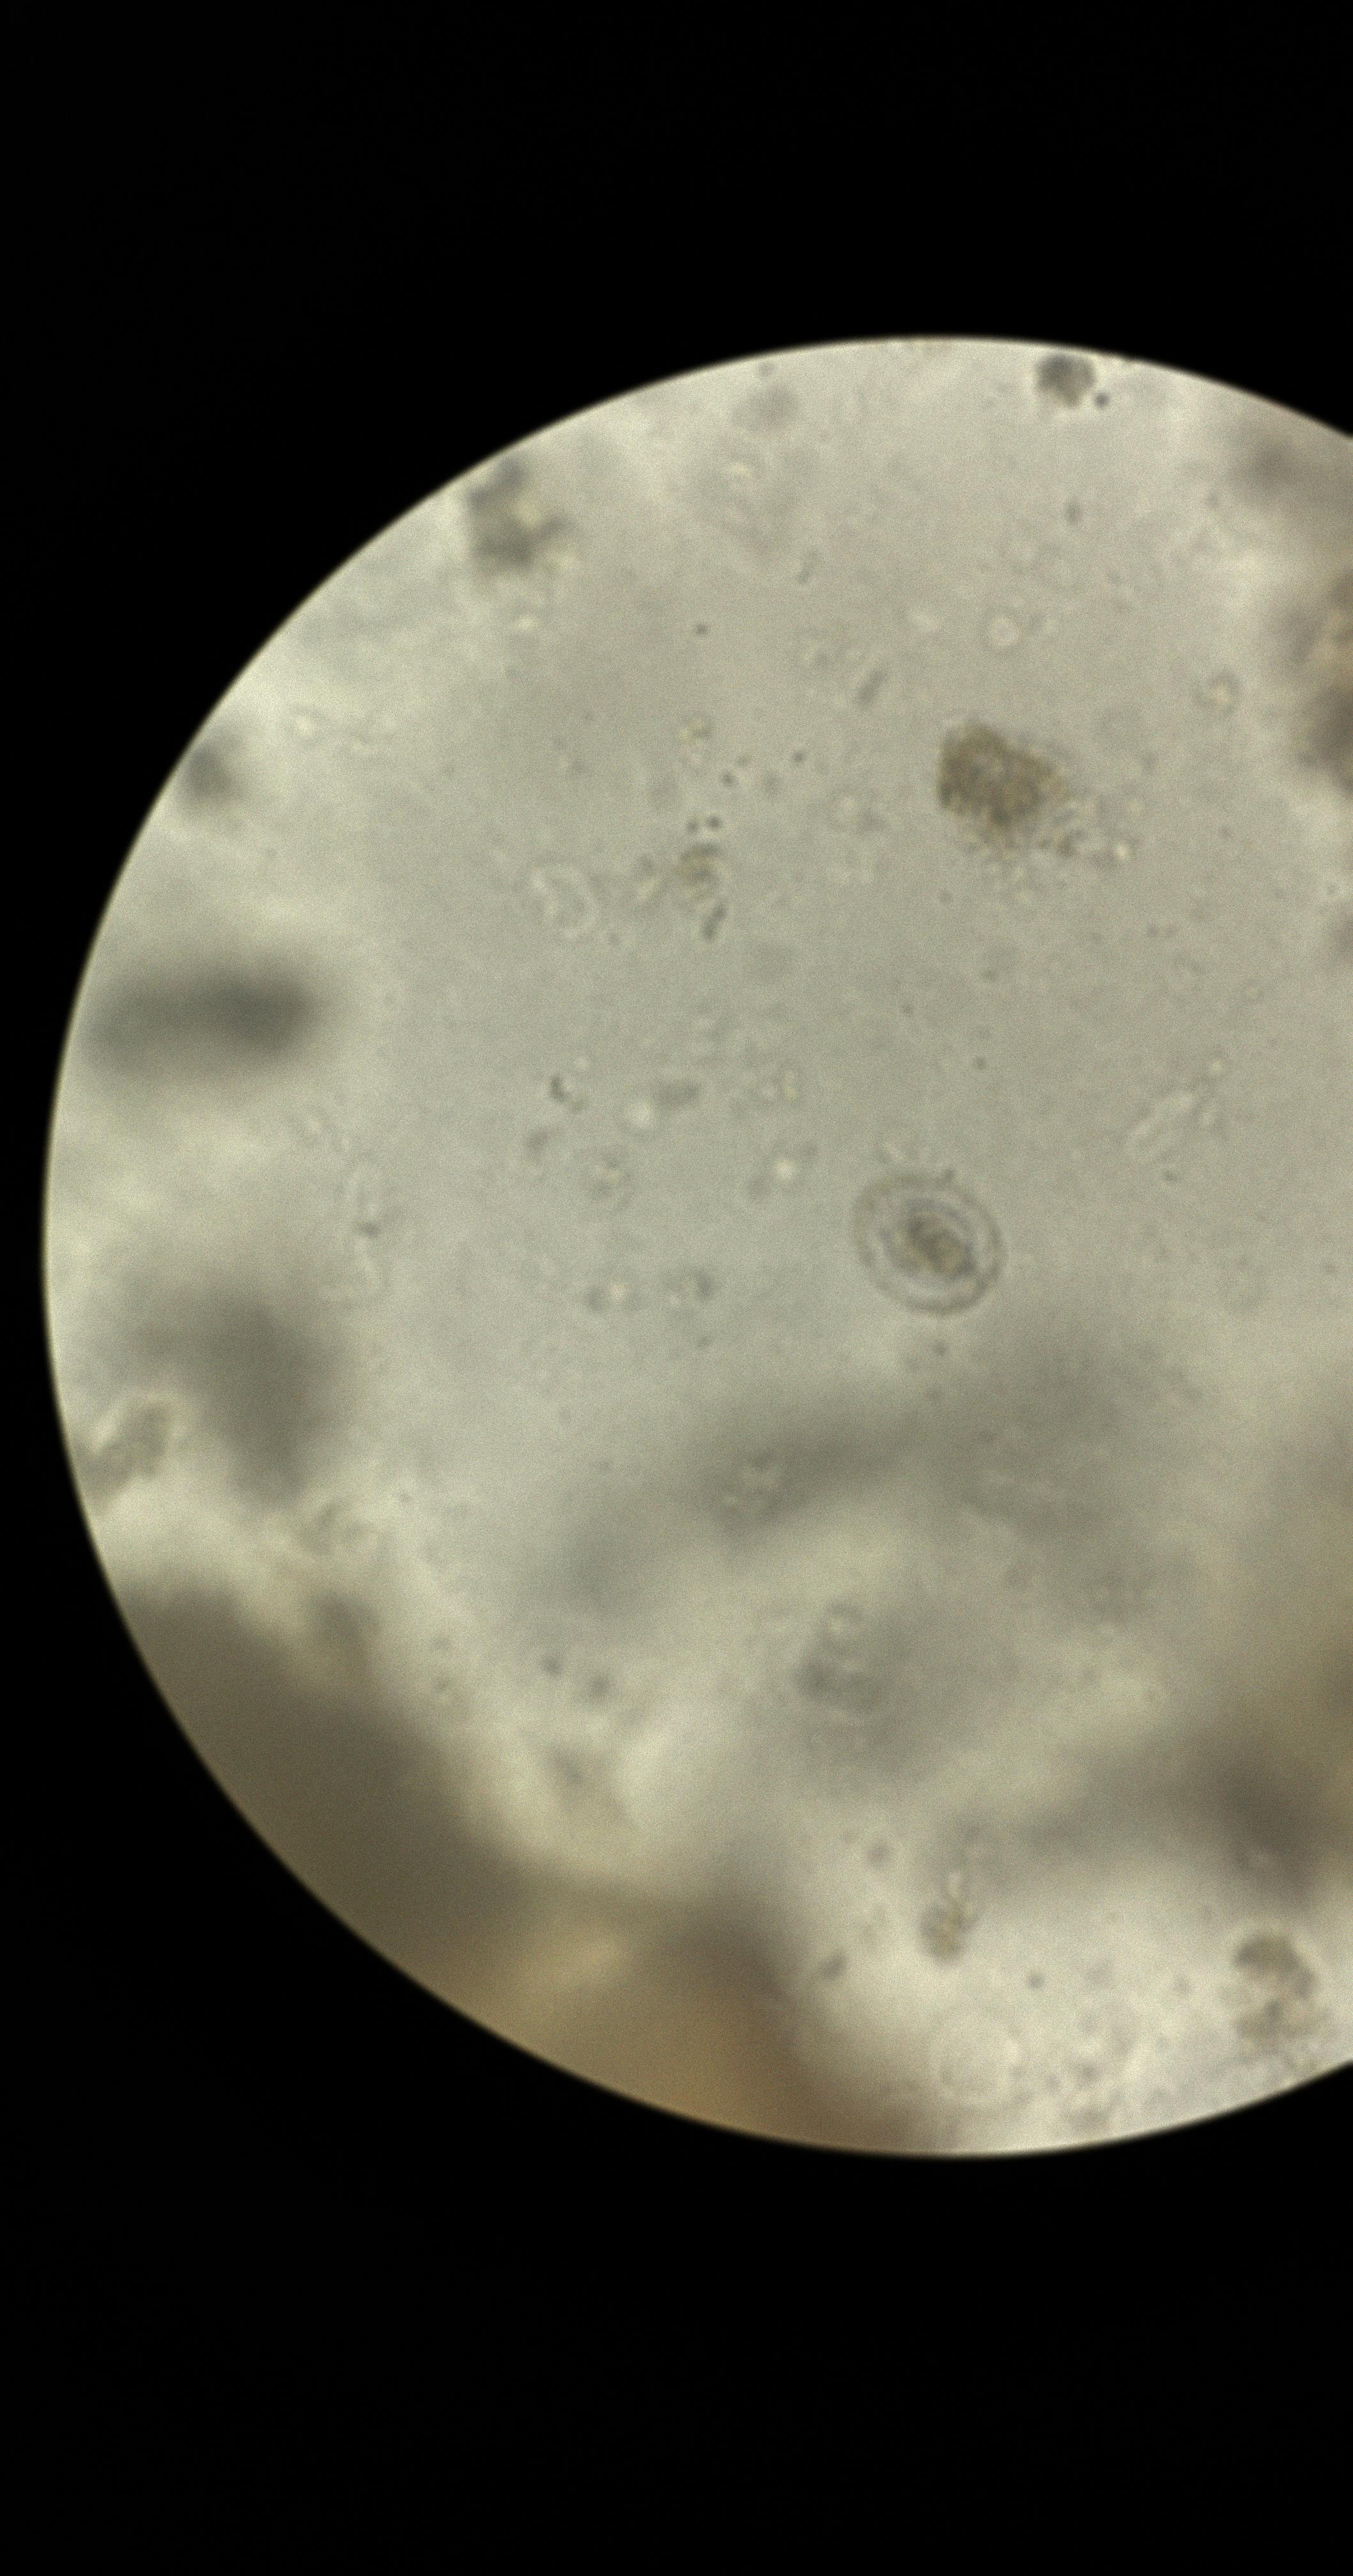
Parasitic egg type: Hymenolepis nana